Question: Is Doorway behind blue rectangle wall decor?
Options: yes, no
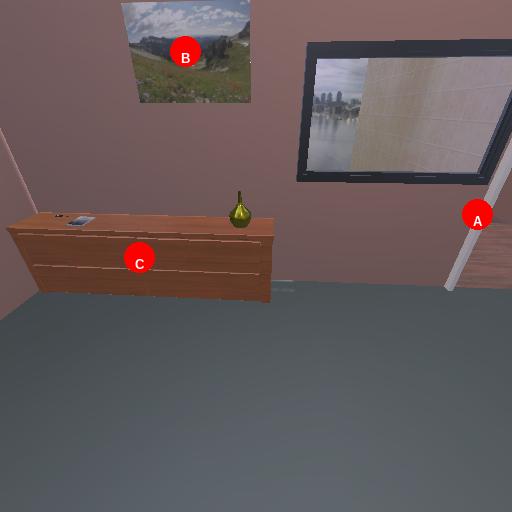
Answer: yes